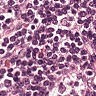
Metastatic tissue present: no